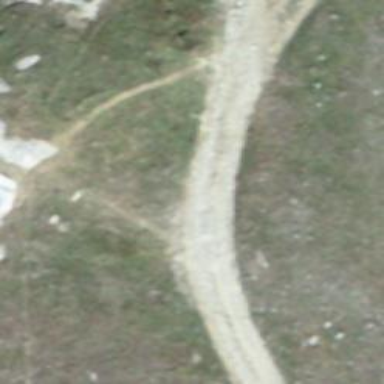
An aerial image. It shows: Intermediate downhill piste.